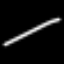
Label: line